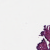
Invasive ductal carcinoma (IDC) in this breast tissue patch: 0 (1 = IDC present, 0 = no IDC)